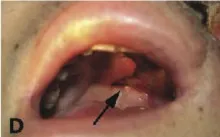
Rhizopus arrhizus associated lethal midline granuloma/rhino-orbital cerebral mycosis. " Destruction of the sinus, nose, face, palate, and orbit; defects of the left sided external nose, soft tissues, and the front wall of the maxillary sinus; and yellow pus was seen within the left maxillary sinus. (E) Reveals pale gray wool-like mycelium grown on the necrotic nose tissue (arrow).
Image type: medical_photograph (oral_photograph)